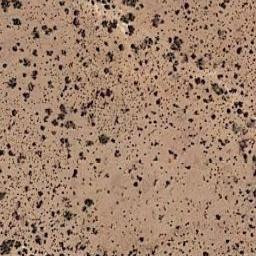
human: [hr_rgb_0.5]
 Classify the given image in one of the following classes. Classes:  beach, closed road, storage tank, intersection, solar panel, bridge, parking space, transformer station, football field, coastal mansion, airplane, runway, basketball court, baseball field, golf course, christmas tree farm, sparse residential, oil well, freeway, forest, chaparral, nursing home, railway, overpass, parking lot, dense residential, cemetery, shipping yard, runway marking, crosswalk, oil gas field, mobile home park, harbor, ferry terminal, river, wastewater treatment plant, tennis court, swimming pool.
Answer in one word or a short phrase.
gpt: chaparral